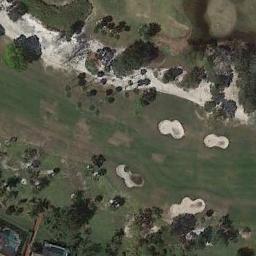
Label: golf_course